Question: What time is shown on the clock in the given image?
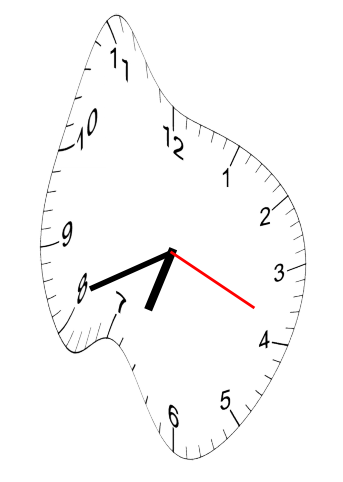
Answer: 06:41:19